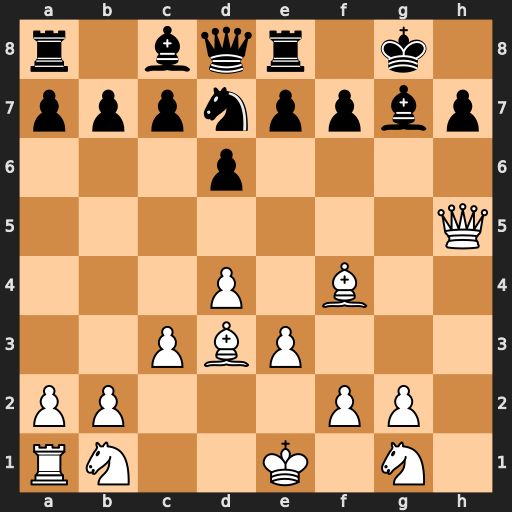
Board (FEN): r1bqr1k1/pppnppbp/3p4/7Q/3P1B2/2PBP3/PP3PP1/RN2K1N1
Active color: w
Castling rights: Q
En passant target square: -
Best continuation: Qxh7+ Kf8 Bh6